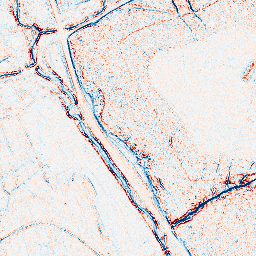
Category: edge_preserving
Decomposition family: bilateral
Decomposition parameters: d: 5
sigma_color: 100
sigma_space: 150
Upsampling method: regularized
Upsampling parameters: scale: 4
lambda_reg: 0.001
Upsampling scale: 4